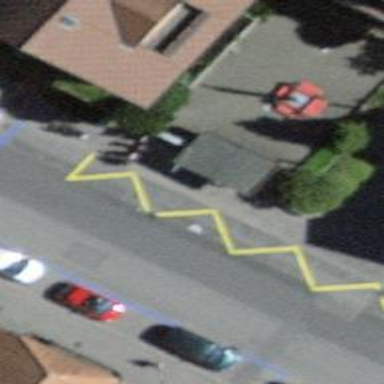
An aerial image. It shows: Bus stop with shelter.